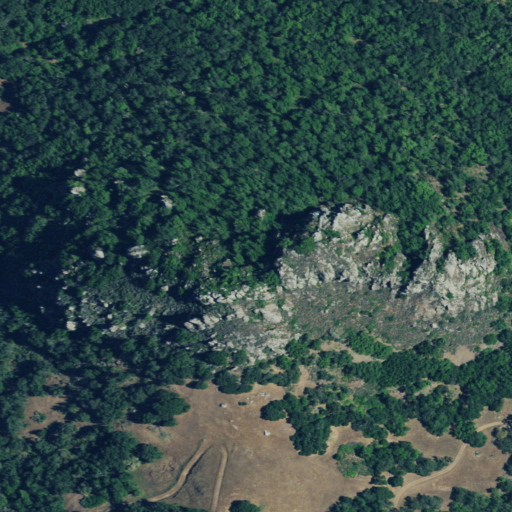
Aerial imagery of mountain in California named Lovers Leap containing mixed forest, shrub, evergreen forest, and grassland